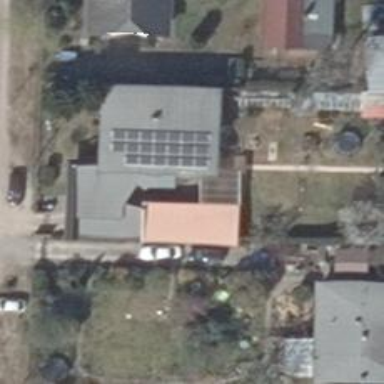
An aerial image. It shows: Solar-powered generator using photovoltaic technology. This small installation generates electricity through solar photovoltaic panels.